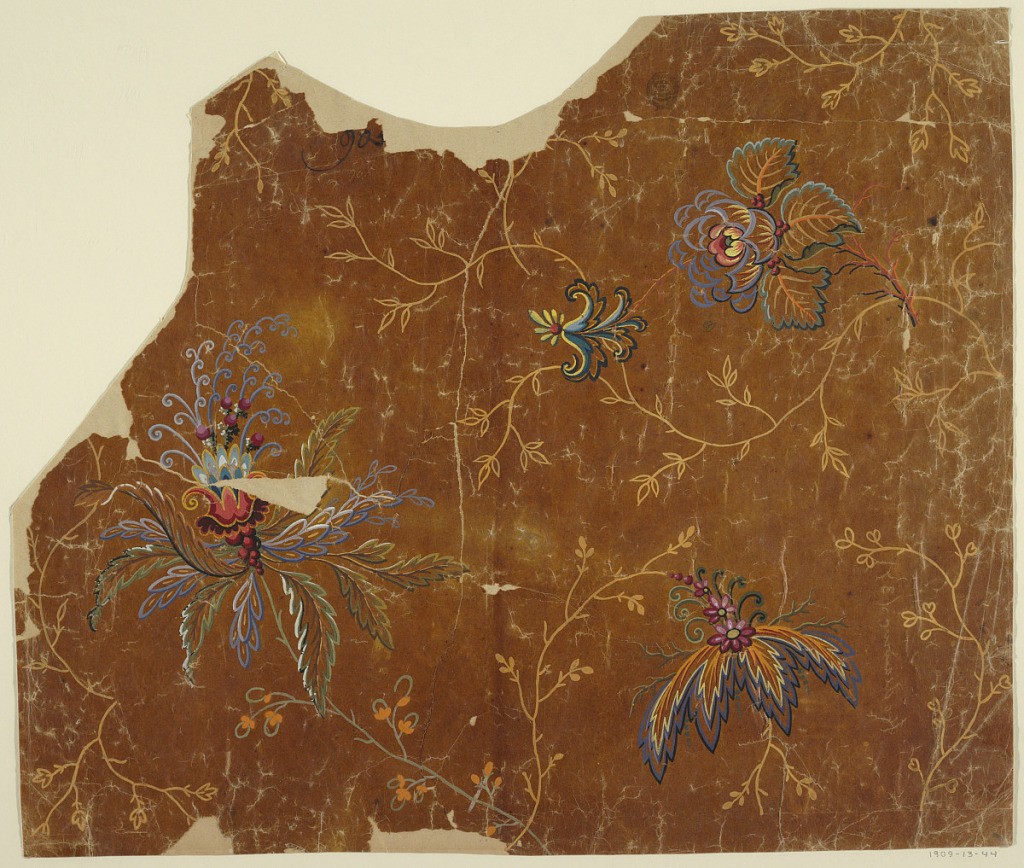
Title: Design for a Brocade, Fragment
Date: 1825–1850
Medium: Brush and gouache, brush and black paint on oily tracing paper
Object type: Drawing
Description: The decoration consists of irregularly disposed flower motifs. A big-sized and two smaller fantastical flower boughs and a calyx palmette are to be brocaded. Monochrome leaf boughs form a background decoration.